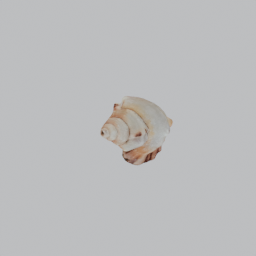
Label: animals